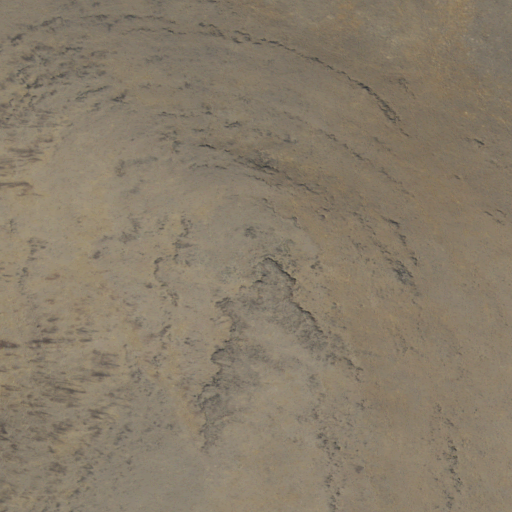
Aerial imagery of mountain in Oregon named Turnbull Mountain containing only grassland